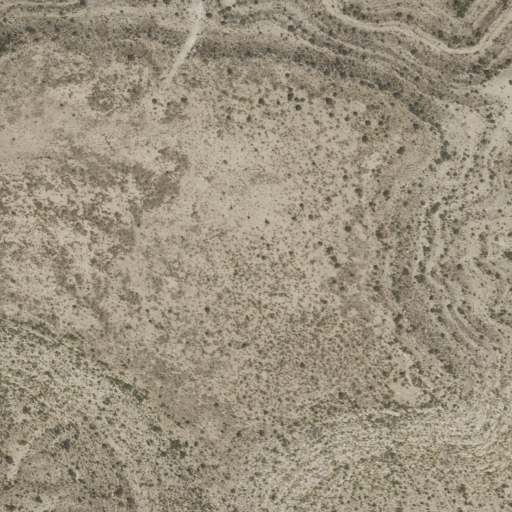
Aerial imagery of mountain in Texas named Bobcat Hills containing shrub and grassland